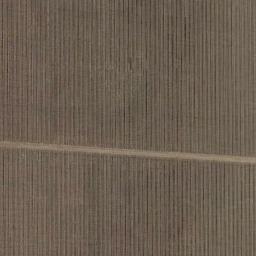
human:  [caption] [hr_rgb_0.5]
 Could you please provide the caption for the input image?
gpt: There is a dirt road in the rectangular farmland .

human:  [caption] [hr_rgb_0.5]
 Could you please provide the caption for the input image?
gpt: There are some bare rectangular farmland .

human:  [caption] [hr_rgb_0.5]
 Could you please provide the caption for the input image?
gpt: The two khaki rectangular farmlands are next to each other and a path goes through the farmlands .

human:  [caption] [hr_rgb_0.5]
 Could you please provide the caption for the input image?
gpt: Two brown rectangular farm fields .

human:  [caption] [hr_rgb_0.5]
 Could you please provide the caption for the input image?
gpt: There are two brown rectangular farmlands .